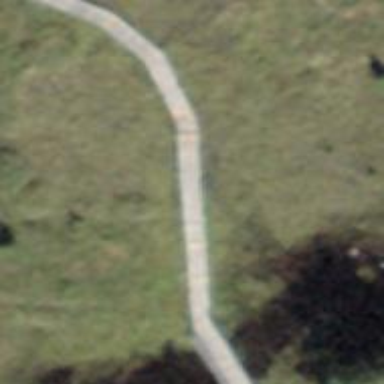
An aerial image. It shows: Path leading to bridge.